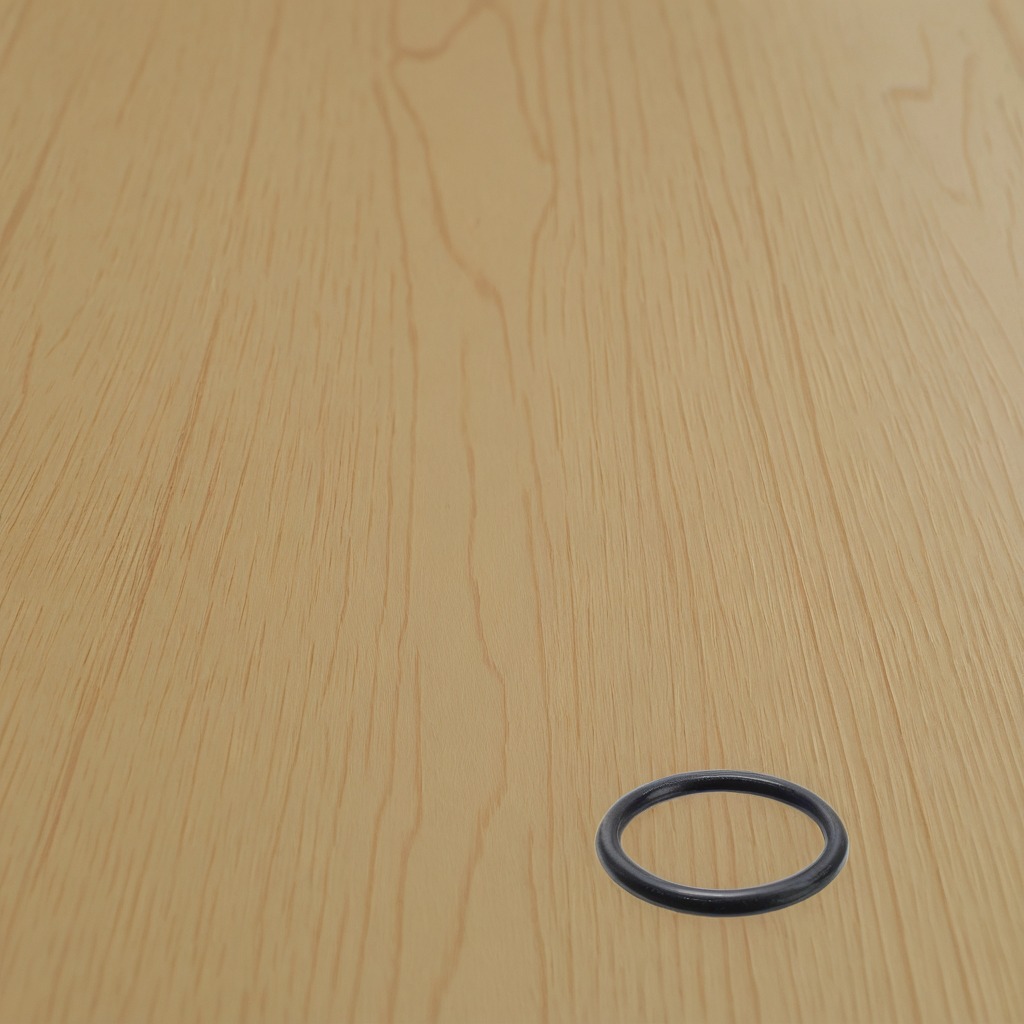
A rubber O-ring is lying on a plywood surface in a paint workshop lit by afternoon window light.